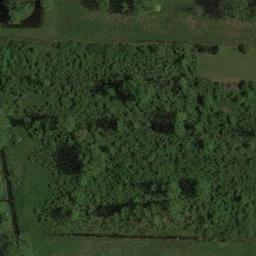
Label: meadow